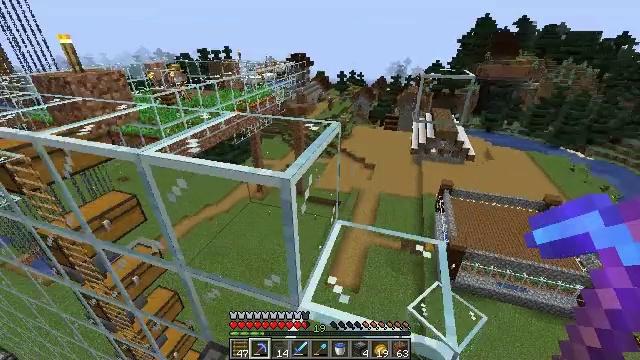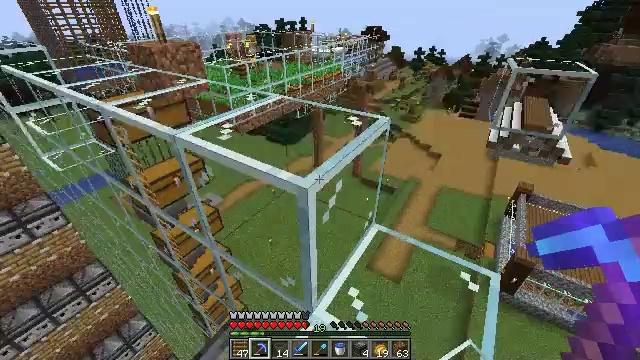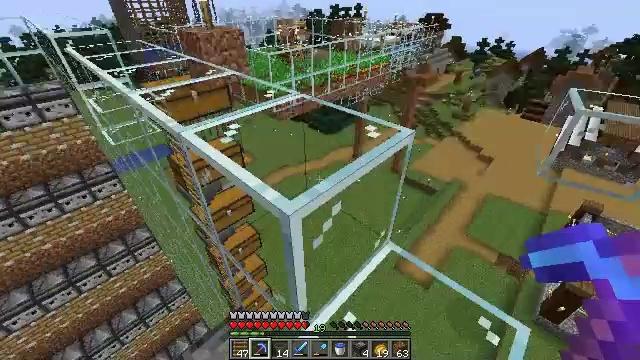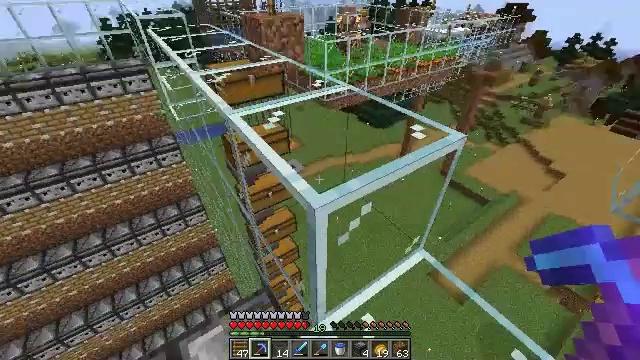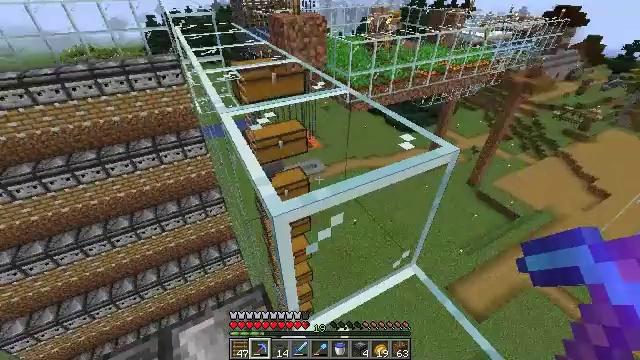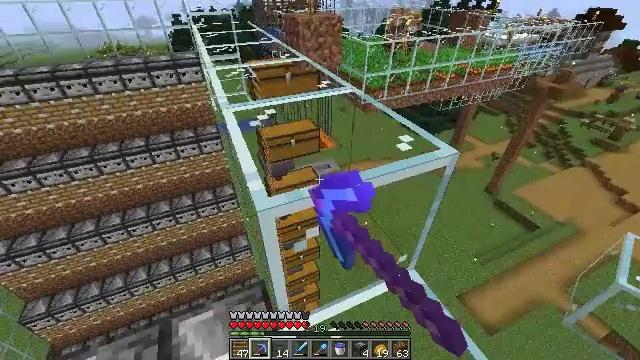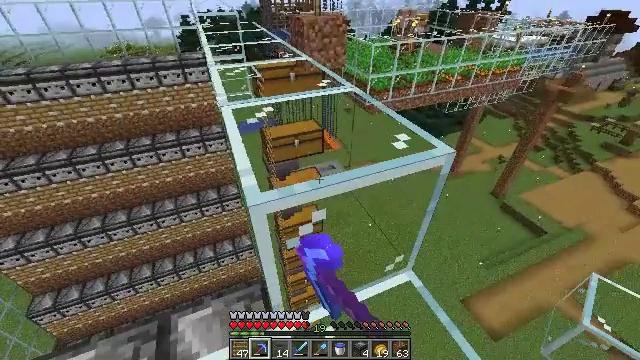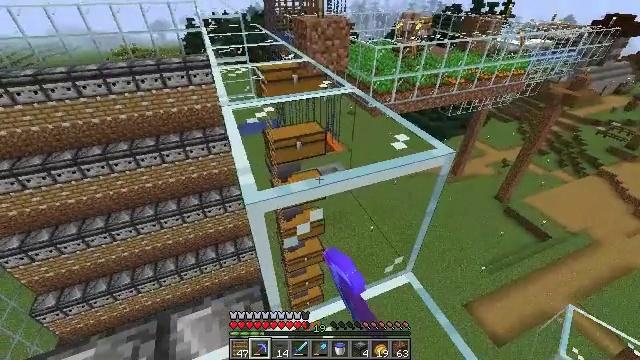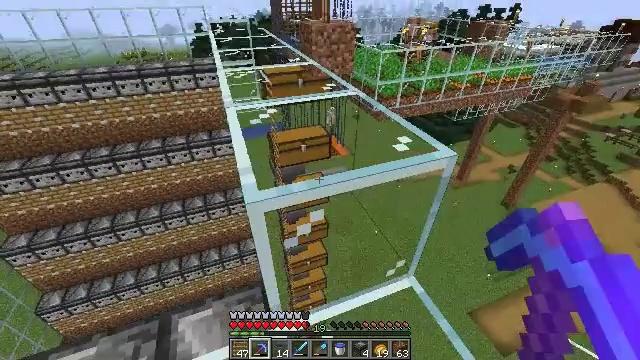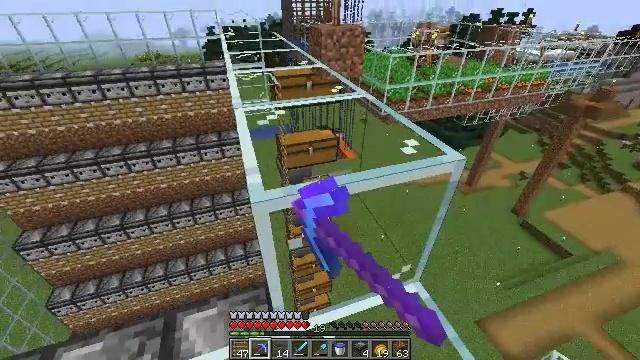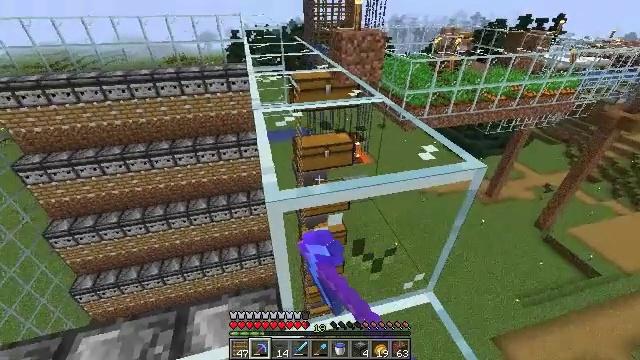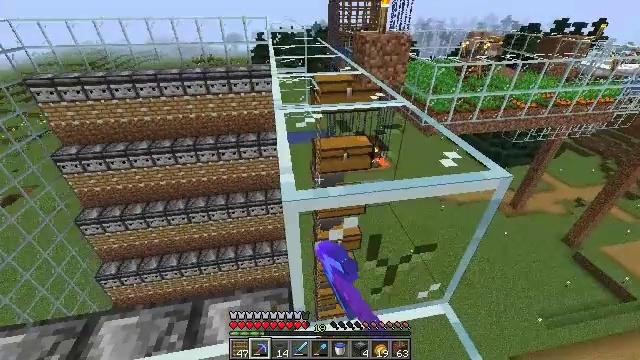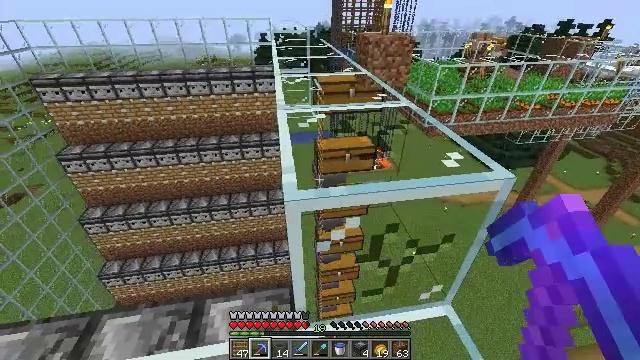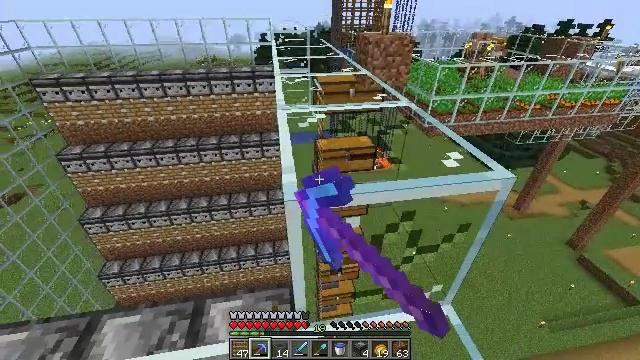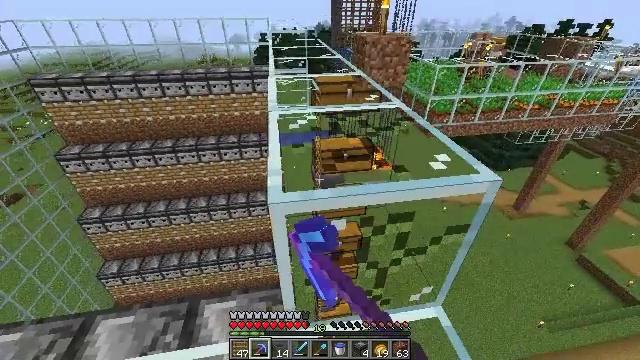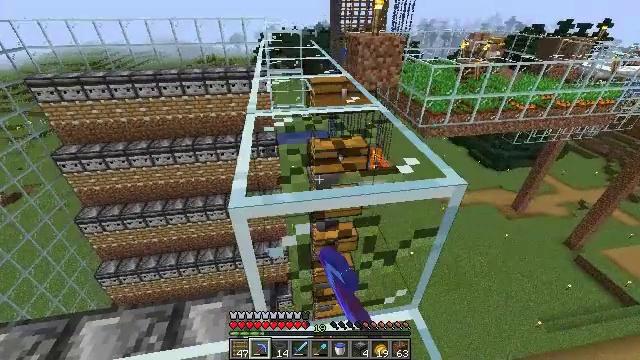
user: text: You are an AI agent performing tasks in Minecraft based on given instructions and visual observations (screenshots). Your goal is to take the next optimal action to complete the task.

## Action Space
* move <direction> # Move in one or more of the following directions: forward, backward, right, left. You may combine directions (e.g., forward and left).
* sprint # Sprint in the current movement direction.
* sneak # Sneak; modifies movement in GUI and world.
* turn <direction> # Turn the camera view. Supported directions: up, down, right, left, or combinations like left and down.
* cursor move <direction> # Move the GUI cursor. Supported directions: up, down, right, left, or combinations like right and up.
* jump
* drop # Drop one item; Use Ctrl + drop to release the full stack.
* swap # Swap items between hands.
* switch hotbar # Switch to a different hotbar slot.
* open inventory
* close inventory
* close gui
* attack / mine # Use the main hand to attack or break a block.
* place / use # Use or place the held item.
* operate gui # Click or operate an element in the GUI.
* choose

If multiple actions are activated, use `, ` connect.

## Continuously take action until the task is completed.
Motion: motion action
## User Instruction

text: Destroy the glass.
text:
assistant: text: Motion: move forward and move right, turn left and down
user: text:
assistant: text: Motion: move forward and move right, turn left and down
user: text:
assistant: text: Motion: move right, turn left and down
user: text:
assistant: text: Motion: turn left, attack / mine
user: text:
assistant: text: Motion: turn left, attack / mine
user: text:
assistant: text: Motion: turn left, attack / mine
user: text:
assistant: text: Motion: attack / mine
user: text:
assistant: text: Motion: turn left, attack / mine
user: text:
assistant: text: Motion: turn left, attack / mine
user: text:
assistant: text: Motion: turn left, attack / mine
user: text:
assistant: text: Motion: turn left, attack / mine
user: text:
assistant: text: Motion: attack / mine
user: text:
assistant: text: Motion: attack / mine
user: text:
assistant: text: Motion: move right, attack / mine
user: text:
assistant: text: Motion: move right, attack / mine
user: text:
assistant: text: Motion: turn left, attack / mine
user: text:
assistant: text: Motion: turn left and up, attack / mine
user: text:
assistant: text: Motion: turn left and up, attack / mine
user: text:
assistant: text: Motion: turn left, attack / mine
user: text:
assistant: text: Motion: attack / mine
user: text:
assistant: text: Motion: attack / mine
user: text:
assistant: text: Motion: attack / mine
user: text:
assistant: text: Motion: attack / mine
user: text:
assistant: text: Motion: attack / mine
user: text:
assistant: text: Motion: turn right and up, attack / mine
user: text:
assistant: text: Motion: turn right, attack / mine
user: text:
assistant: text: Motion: move forward, attack / mine
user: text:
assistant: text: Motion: move forward, attack / mine
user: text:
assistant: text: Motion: move forward, attack / mine
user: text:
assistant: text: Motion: move forward, attack / mine